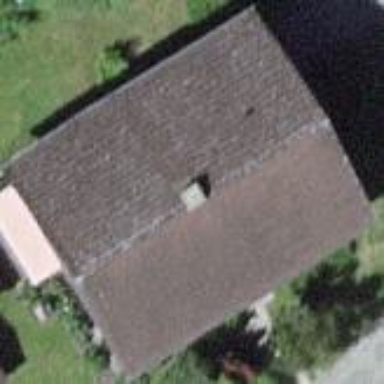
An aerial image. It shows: Gabled building.